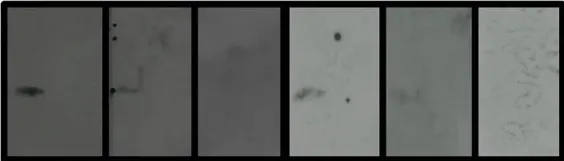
Serial Far-Eastern blot analyses. Neutral glycosphingolipids (GSLs), such as lactosylceramide, glucosylceramide, and galactosylceramide (GalCer) were applied onto thin-layer chromatography plates (TLC plates) to obtain the respective pure neutral GSLs, and they were developed as described previously. The separated neutral GSLs were transferred to a regular polyvinylidene difluoride membrane (PVDF membrane) with a thermal blotter (ATTO, Tokyo, Japan). The positive band(s) were detected with a chemiluminescence detection system. The separated GSLs were probed with serum from a healthy volunteer [(1): negative control] and with serum from a patient with encephalomyeloradiculoneuropathy [(2): positive control]. Panel (3) shows the separated GSLs from the patient at the following multiple time-points: serum at the first admission, cerebrospinal fluid (CSF) at the first admission, serum at the second admission, CSF at the second admission, serum after final immunotherapy, and CSF after final immunotherapy. Positive bands were detected with serum and CSF from the patient at the first admission and CSF from the patient at the second admission. A positive band was weakly detected with serum from the patient after final immunotherapy. Sera and CSF are usually 1,000- and 5-times diluted with the antibody reaction buffer, respectively. Whereas GalCer was applied to each. Lane of the TLC plates.
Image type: radiology (scintigraphy)